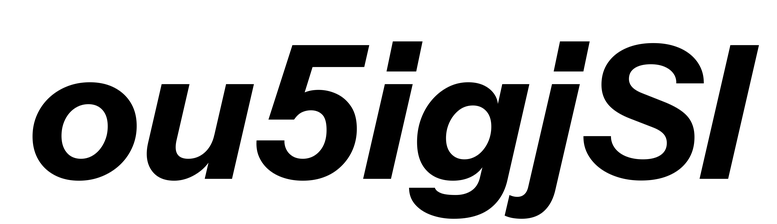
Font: InstrumentSans-Italic_Bold_Italic